Question: I am building a cluster of nodes. Two work fine (they are joined into a cluster), I am trying to add a third one (called 'eu5') and while it starts, it does not join the cluster:
'''
[root@eu5:/etc/elasticsearch]# curl eu5:9200
{
"status" : 503,
"name" : "eu5",
"cluster_name" : "security",
"version" : {
"number" : "1.4.2",
"build_hash" : "927caff6f05403e936c20bf4529f144f0c89fd8c",
"build_timestamp" : "2014-12-16T14:11:12Z",
"build_snapshot" : false,
"lucene_version" : "4.10.2"
},
"tagline" : "You Know, for Search"
}
'''
The logs mention a problem with discovery:
'''
[2015-01-09 15:35:23,399][INFO ][node ] [eu5] starting ...
[2015-01-09 15:35:23,468][INFO ][transport ] [eu5] bound_address {inet[/10.81.147.186:9300]}, publish_address {inet[/10.81.147.186:9300]}
[2015-01-09 15:35:23,475][INFO ][discovery ] [eu5] security/FdjfWCWgT-mQtipLdi9BFA
[2015-01-09 15:35:53,476][WARN ][discovery ] [eu5] waited for 30s and no initial state was set by the discovery
[2015-01-09 15:35:53,493][INFO ][http ] [eu5] bound_address {inet[/10.81.147.186:9200]}, publish_address {inet[/10.81.147.186:9200]}
[2015-01-09 15:35:53,494][INFO ][node ] [eu5] started
'''
The configuration forces unicast
'''
cluster.name: security
node.name: eu5
network.host: 10.81.147.186
discovery.zen.minimum_master_nodes: 2
discovery.zen.ping.multicast.enabled: false
discovery.zen.ping.unicast: ["elk.example.com"]
'''
and the hint server is available from the one I want to join:
'''
[root@eu5:/etc/elasticsearch]# curl elk.example.com:9200
{
"status" : 200,
"name" : "eu4",
"cluster_name" : "security",
"version" : {
"number" : "1.4.2",
"build_hash" : "927caff6f05403e936c20bf4529f144f0c89fd8c",
"build_timestamp" : "2014-12-16T14:11:12Z",
"build_snapshot" : false,
"lucene_version" : "4.10.2"
},
"tagline" : "You Know, for Search"
}
'''
The 9200 and 9300 ports are available both ways, from the server I want to join
'''
[root@eu5:/etc/elasticsearch]# nmap -p9200,9300 elk.example.com
(...)
PORT STATE SERVICE
9200/tcp open wap-wsp
9300/tcp open vrace
'''
as well as from the master to that server
'''
[root@eu4:/etc/elasticsearch]# nmap -p9200,9300 eu5.example.com
(...)
PORT STATE SERVICE
9200/tcp open wap-wsp
9300/tcp open vrace
'''
Is there anything else I should check?
: Following <URL>'s comments I switch to 'DEBUG' for the logging. I get lines such as
'''
[2015-01-12 11:14:41,609][DEBUG][discovery.zen ] [eu5] filtered ping responses: (filter_client[true], filter_data[false]) {none}
[2015-01-12 11:14:44,615][DEBUG][discovery.zen ] [eu5] filtered ping responses: (filter_client[true], filter_data[false]) {none}
'''
during the discovery phase (the 30 seconds after which there is a timeout). A quick glance at <URL> seems to indicate that the '{none}' means that ping failed.
The tests I did above indicate that, , the connectivity is OK.
: below is the 'tcpdump' corresponding to the events above ('eu5', the machine which wants to join is '10.81.144.186')

Full image: <URL>
: I filed a <URL>.
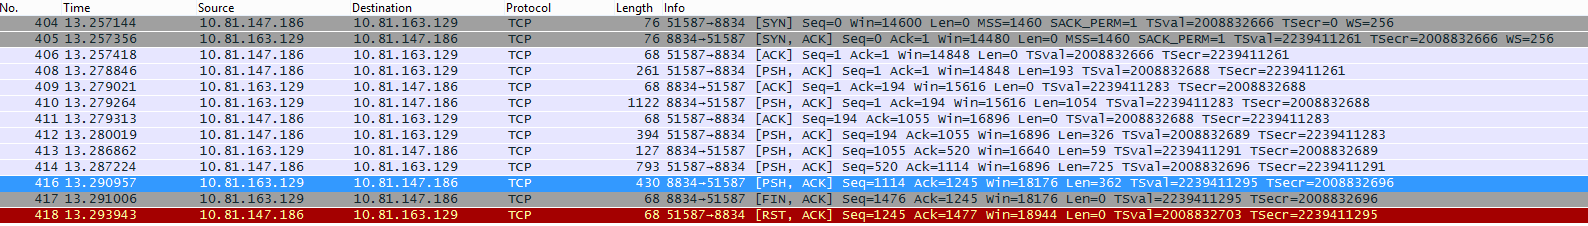
Answer: There was an error in the configuration, it should have been
'''
discovery.zen.ping.unicast.hosts
'''
'hosts' was missing